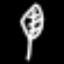
Label: leaf